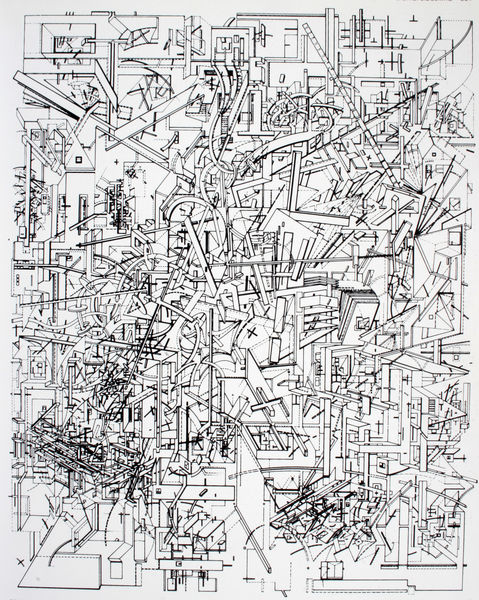
Titel: Micromegas, "Vertical horizon"
Künstler: Daniel Libeskind
Schlagwörter: gebäude, linien, balken, striche, technik, durcheinander, kreuze, konstruktion, inferno, zweck